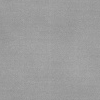
Atmospheric dust classification: dusty